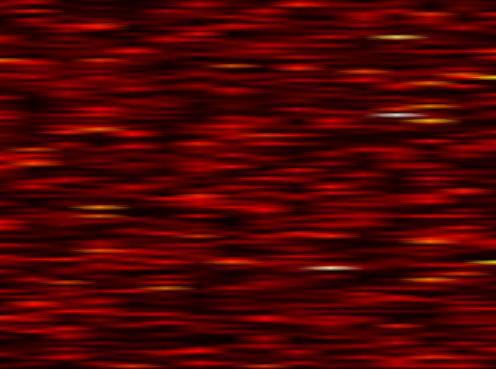
Label: FBMC